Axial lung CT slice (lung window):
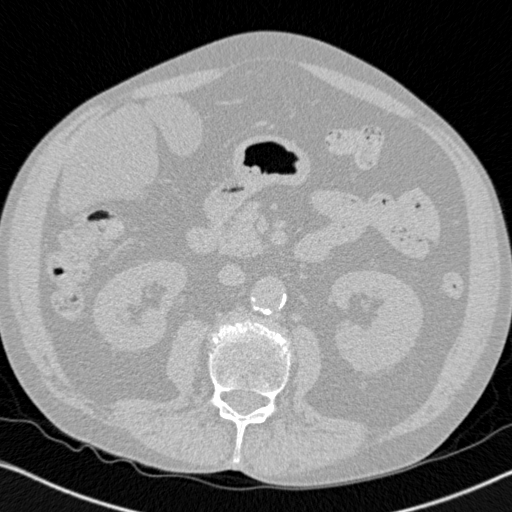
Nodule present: no